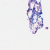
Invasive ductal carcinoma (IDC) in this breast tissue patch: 0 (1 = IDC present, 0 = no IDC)